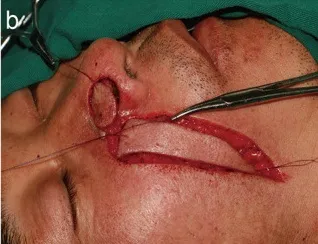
A 51-year-old man with a history of basal cell carcinoma on the right ala for 7 months. (b) Dissection of the round rotational flap and V-Y advancement island pedicle flap.
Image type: medical_photograph (other_medical_photograph)